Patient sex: M
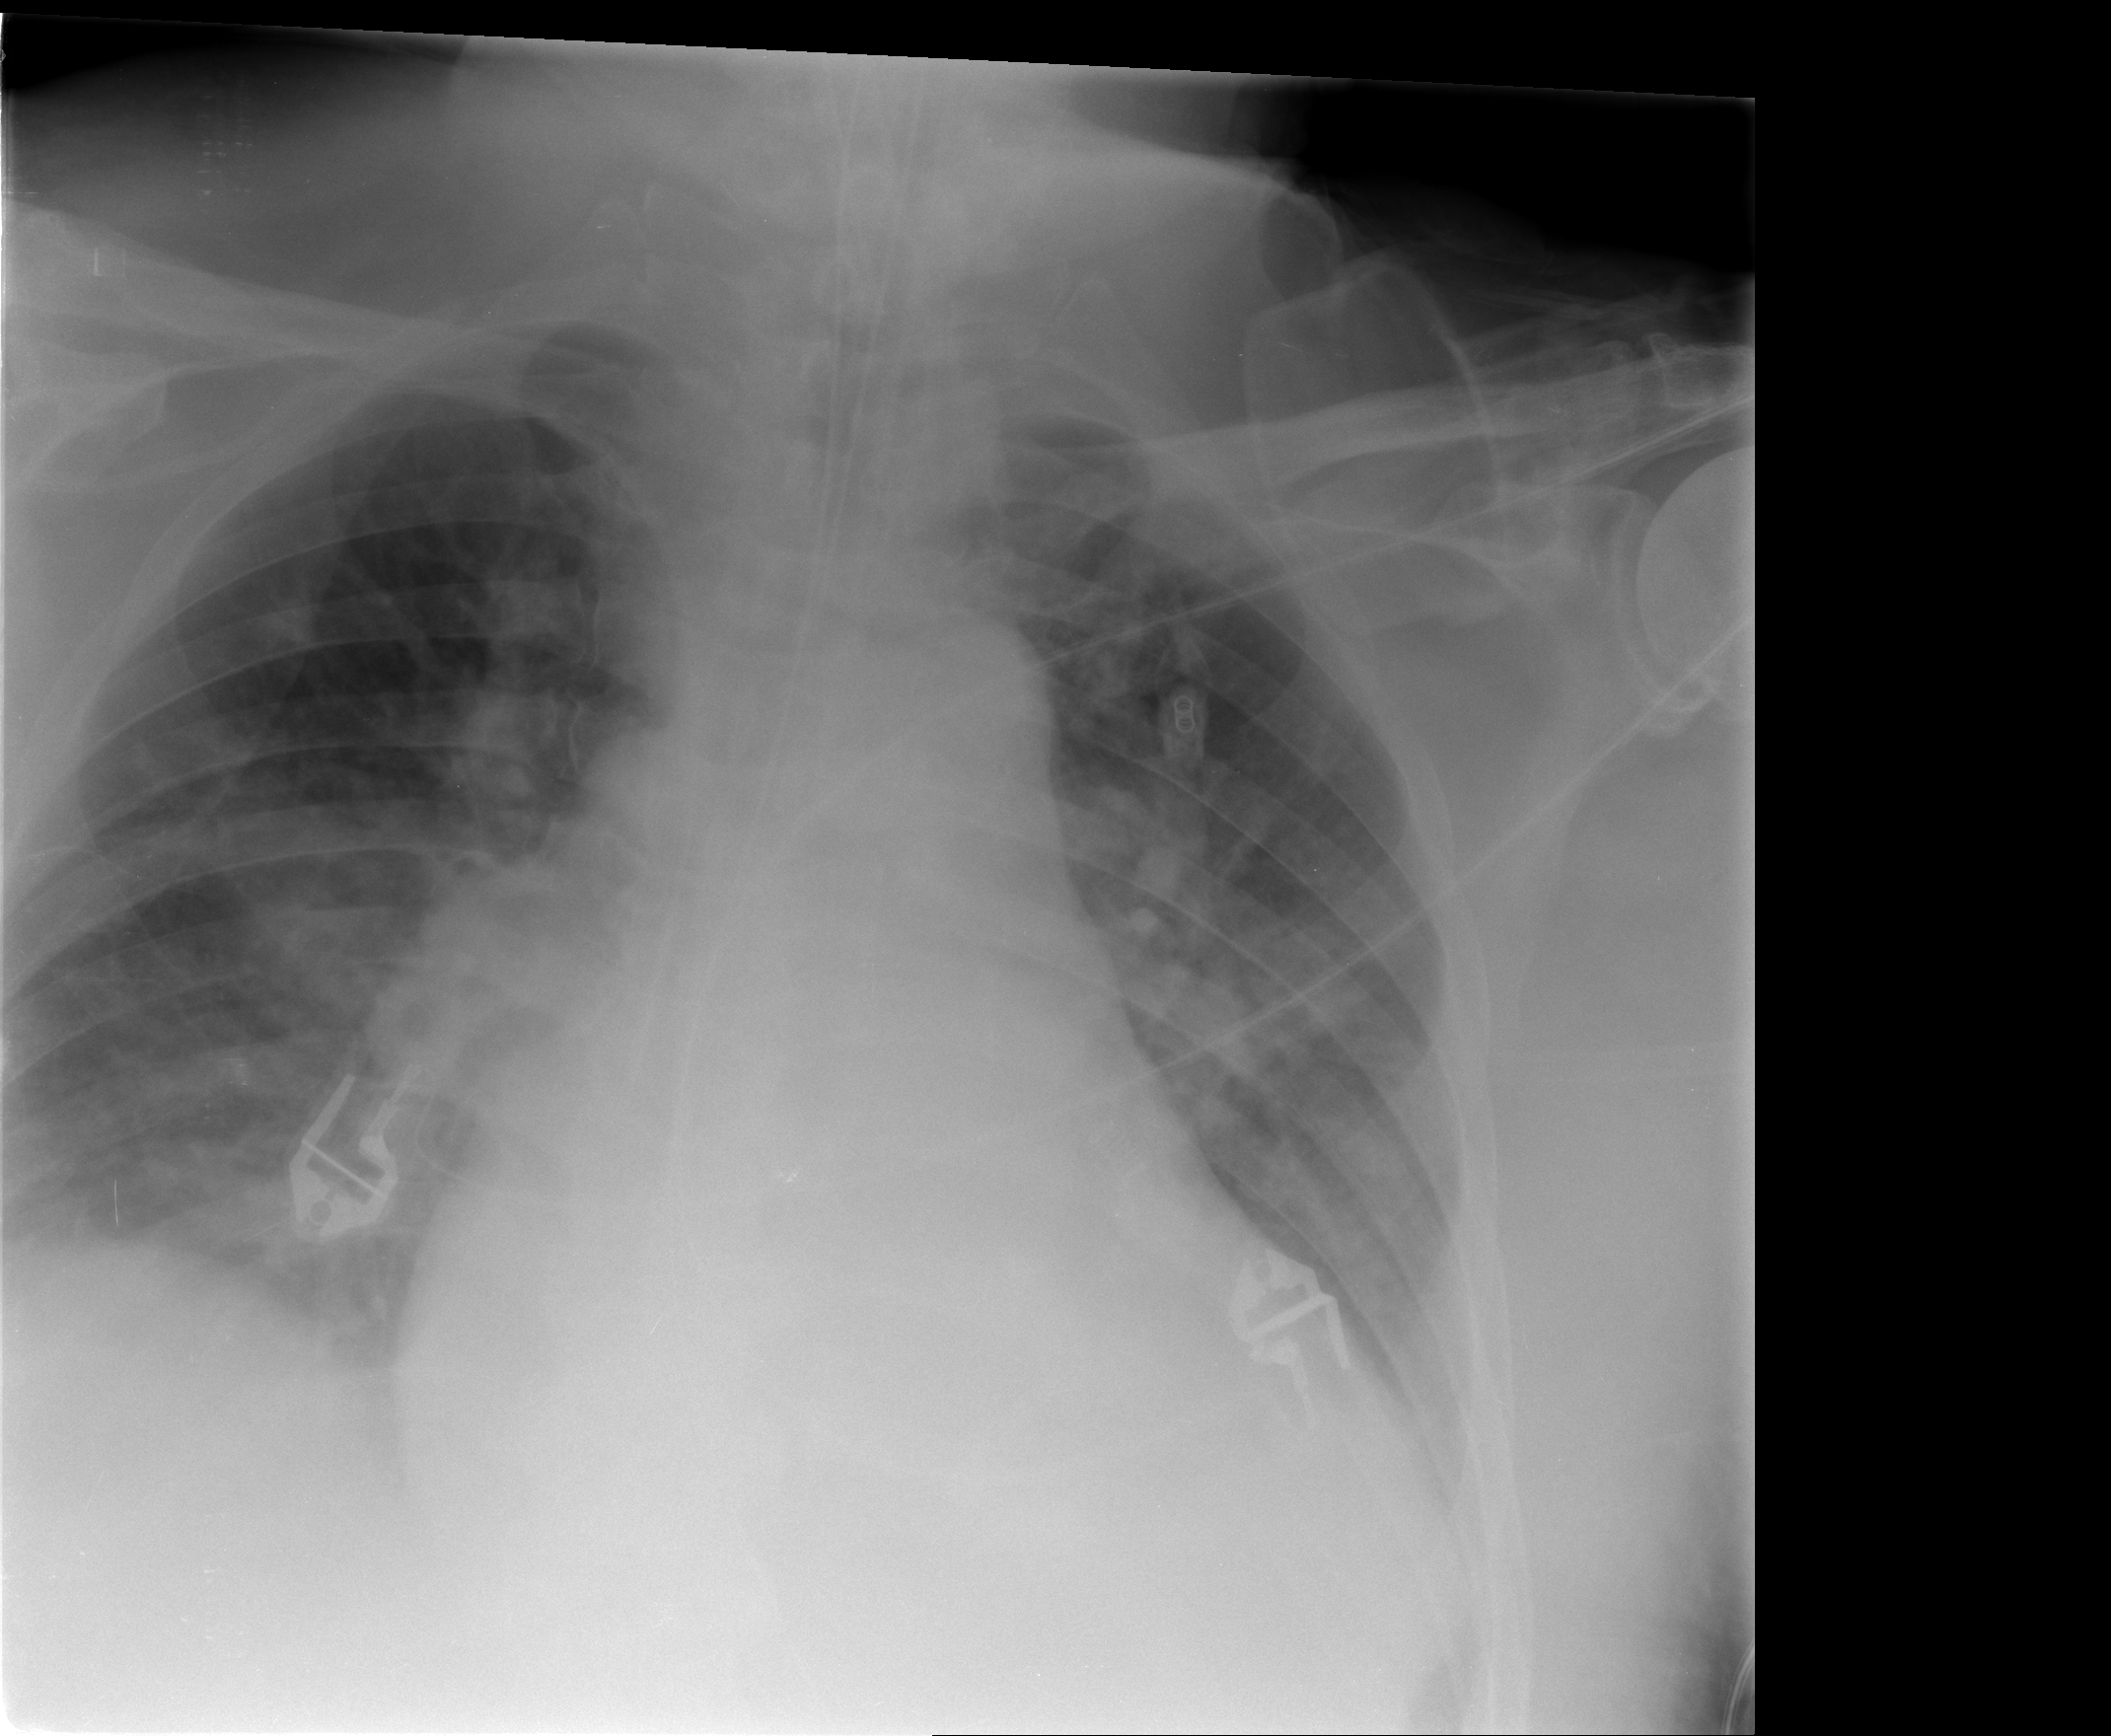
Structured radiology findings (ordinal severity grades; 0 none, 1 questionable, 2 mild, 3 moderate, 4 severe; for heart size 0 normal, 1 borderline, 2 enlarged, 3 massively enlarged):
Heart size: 3
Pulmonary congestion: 3
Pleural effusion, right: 1
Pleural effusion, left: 1
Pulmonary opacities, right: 2
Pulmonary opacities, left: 2
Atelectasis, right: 2
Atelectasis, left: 1